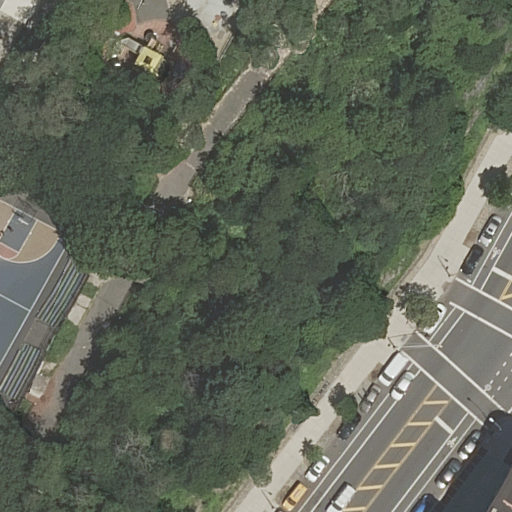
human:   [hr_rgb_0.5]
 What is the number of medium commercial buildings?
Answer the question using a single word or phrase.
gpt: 0

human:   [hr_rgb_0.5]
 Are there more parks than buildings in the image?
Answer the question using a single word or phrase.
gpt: no

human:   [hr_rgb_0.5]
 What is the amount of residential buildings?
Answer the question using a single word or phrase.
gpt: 1

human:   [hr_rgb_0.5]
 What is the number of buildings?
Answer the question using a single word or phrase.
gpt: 1

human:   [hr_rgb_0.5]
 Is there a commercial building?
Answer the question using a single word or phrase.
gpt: no

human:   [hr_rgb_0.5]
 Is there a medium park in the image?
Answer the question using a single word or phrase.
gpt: no

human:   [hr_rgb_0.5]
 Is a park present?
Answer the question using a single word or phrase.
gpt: yes

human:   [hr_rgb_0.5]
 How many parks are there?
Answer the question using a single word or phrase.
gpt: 1

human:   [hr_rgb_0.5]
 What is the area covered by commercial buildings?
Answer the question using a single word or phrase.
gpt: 0m2

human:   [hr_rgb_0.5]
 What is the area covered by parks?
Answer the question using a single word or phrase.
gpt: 10610m2

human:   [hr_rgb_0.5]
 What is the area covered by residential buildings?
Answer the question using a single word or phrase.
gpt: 21m2

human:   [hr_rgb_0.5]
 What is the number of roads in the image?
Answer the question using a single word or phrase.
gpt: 3

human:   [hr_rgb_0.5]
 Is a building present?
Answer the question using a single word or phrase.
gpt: yes

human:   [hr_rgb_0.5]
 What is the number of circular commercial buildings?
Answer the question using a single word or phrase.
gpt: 0

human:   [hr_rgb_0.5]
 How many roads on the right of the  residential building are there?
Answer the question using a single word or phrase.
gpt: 0

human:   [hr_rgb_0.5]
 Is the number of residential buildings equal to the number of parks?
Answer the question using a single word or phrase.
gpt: yes

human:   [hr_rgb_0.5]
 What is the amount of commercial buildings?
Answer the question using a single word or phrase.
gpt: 0

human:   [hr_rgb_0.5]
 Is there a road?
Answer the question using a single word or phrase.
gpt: yes

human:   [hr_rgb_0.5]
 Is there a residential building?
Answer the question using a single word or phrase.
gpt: yes

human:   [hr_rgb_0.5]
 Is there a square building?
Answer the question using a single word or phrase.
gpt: no

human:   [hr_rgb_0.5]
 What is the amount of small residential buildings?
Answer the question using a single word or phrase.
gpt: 1

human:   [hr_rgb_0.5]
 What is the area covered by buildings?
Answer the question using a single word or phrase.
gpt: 21m2

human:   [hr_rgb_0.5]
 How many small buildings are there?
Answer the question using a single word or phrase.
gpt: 1

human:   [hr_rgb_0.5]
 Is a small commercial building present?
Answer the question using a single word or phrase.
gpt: no

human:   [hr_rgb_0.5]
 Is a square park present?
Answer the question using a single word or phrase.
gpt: no

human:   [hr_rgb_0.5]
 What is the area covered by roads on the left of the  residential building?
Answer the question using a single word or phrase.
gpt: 0m2

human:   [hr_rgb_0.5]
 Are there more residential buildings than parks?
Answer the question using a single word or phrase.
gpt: no

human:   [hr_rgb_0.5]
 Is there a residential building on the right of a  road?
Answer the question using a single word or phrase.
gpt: yes

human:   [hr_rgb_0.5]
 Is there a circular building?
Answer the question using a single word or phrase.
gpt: no

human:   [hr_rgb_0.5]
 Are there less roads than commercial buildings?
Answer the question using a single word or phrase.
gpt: no

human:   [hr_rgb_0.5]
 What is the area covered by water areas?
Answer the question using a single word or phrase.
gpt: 0m2

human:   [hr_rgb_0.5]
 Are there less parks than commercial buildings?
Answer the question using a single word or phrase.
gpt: no

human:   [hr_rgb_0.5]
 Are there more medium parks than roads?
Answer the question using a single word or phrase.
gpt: no

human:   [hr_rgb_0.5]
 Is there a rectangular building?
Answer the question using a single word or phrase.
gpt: yes

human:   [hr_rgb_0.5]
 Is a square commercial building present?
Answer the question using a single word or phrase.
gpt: no

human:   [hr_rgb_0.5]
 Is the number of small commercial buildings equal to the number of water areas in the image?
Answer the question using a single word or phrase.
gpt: yes

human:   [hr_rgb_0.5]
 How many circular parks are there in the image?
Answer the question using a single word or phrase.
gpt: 0

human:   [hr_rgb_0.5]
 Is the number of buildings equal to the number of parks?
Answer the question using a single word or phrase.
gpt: yes

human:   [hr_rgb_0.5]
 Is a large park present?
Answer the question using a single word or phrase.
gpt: yes

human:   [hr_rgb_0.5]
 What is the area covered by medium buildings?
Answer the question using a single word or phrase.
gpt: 0m2

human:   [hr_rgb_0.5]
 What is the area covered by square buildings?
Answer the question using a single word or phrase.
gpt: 0m2

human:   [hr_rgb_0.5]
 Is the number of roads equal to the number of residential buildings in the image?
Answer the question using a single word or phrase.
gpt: no

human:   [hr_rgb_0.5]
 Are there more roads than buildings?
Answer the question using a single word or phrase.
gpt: yes

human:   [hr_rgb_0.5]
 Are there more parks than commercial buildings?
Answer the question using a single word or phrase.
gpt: yes

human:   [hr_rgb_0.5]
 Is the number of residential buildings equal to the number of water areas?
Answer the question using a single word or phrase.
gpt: no

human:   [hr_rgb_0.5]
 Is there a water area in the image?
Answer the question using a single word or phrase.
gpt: no

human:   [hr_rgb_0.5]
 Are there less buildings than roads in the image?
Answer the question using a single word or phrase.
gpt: yes

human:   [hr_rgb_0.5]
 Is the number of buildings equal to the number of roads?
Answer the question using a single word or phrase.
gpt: no

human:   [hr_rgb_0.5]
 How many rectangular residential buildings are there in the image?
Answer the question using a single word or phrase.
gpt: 1

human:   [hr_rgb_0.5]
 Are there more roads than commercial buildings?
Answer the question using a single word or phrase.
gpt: yes

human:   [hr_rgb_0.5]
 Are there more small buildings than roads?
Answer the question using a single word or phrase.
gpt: no

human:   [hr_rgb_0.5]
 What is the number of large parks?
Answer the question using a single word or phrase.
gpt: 1

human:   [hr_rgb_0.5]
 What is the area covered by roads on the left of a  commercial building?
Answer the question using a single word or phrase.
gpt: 0m2

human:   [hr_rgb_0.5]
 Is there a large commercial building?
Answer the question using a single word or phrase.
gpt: no

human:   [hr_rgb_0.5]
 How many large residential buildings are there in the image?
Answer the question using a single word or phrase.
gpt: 0

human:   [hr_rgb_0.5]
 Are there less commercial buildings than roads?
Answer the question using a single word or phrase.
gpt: yes

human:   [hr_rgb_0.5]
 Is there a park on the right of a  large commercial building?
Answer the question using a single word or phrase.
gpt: no

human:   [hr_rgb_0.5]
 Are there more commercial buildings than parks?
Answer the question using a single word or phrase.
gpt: no

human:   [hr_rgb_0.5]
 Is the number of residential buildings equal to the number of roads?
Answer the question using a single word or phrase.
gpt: no

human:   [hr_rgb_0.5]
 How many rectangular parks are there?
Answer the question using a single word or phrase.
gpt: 1

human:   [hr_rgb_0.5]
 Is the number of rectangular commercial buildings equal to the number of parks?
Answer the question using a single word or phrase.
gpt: no

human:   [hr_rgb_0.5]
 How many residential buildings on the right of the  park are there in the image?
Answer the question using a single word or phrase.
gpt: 0

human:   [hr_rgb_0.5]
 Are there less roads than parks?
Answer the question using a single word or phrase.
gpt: no

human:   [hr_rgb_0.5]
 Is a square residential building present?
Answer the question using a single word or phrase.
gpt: no